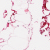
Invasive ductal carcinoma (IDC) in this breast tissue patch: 0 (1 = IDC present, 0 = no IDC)